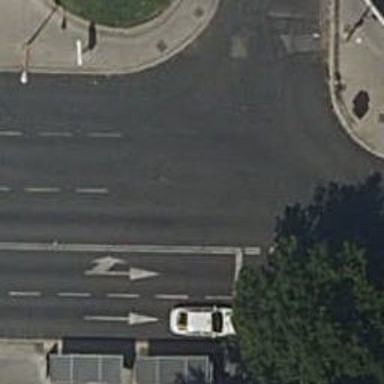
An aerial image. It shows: Road with traffic signals.